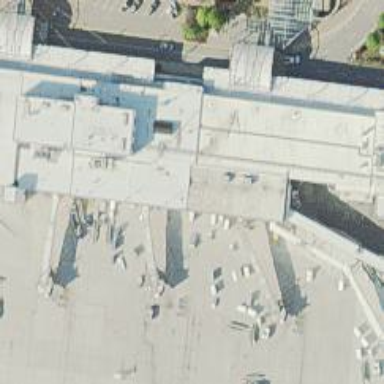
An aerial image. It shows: Airport gate.